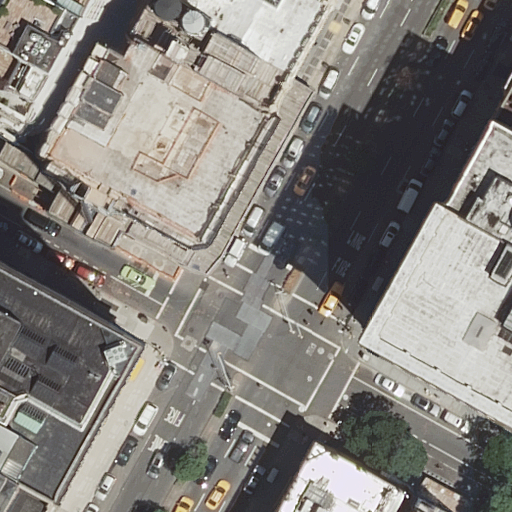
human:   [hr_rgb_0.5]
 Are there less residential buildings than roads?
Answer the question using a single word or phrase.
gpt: no

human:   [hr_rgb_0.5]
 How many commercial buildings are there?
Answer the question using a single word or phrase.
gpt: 0

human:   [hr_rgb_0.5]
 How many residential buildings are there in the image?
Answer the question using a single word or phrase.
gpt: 13

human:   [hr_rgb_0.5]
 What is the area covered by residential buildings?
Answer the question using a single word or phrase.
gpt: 4406m2

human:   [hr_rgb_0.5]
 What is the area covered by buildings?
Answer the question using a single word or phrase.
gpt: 4406m2

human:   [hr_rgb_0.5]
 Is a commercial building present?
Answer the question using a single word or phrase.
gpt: no

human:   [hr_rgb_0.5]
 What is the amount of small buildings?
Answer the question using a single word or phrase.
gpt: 2

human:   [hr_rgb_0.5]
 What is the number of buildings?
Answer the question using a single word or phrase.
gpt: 13

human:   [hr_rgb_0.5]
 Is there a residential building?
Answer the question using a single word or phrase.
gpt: yes

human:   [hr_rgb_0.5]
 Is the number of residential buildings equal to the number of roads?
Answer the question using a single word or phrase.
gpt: no

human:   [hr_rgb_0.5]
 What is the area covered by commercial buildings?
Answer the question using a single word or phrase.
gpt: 0m2

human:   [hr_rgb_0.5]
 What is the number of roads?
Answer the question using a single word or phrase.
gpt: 4

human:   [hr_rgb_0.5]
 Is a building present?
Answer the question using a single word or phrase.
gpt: yes

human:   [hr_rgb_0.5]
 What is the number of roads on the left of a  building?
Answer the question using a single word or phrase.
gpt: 4

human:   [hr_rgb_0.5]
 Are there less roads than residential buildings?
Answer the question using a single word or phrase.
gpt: yes

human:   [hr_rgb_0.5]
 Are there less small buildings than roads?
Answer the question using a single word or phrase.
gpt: yes

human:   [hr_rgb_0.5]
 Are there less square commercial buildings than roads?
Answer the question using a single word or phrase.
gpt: yes

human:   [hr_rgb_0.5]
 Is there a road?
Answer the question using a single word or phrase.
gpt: yes

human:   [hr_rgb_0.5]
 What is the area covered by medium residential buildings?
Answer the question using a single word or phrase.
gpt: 1623m2

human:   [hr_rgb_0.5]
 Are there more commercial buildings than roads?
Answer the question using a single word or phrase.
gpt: no

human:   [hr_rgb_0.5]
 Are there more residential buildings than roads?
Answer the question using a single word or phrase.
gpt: yes

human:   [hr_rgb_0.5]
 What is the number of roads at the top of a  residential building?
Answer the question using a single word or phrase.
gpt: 2

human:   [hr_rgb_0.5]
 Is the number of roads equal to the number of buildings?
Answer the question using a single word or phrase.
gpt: no

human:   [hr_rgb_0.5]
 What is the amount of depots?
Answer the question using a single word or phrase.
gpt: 0

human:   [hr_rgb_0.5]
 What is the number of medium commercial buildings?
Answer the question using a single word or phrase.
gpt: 0

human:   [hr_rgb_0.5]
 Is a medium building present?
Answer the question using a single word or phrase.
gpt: yes

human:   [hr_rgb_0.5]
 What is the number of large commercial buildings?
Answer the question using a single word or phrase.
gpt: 0

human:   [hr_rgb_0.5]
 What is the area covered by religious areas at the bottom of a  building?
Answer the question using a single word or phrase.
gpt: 0m2

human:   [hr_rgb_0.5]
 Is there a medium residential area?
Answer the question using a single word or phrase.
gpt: no

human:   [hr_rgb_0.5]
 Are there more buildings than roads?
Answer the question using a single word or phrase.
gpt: yes

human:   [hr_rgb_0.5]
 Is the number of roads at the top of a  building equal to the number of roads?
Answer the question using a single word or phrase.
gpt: no

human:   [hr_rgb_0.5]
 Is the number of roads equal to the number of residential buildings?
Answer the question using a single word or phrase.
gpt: no

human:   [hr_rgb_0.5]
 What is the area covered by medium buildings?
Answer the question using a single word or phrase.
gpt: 1623m2

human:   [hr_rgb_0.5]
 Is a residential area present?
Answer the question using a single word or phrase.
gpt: no

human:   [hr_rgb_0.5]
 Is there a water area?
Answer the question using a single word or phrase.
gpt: no

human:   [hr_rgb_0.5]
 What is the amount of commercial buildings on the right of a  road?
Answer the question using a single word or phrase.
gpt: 0

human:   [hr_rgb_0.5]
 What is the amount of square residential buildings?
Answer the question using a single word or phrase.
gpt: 0

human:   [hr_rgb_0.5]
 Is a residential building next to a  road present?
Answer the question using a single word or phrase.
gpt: yes

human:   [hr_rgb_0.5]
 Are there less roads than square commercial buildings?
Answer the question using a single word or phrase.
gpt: no

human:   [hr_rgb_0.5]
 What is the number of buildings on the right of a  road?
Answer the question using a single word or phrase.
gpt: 6

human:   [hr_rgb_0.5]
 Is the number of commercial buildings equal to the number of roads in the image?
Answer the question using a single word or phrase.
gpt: no

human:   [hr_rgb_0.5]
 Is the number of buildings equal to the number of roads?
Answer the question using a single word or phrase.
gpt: no

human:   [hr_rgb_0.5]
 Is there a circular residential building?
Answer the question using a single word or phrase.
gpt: no

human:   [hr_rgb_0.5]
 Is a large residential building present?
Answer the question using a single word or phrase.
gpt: yes

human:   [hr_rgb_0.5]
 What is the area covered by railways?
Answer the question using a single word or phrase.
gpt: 0m2

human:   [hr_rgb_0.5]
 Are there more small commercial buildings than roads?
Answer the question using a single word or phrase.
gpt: no

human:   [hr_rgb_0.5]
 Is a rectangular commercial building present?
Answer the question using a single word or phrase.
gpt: no

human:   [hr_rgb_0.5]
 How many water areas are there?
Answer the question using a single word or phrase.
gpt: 0

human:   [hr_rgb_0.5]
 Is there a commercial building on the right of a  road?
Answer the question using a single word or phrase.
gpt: no

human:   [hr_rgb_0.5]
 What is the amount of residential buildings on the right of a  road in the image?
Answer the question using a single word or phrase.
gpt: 6

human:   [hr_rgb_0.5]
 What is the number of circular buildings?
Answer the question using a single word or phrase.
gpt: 0

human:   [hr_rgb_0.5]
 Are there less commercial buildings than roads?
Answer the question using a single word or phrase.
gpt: yes

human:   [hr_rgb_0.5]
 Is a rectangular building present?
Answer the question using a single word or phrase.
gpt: yes

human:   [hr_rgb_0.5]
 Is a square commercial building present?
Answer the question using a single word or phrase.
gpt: no

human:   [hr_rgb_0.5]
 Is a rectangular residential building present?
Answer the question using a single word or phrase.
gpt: yes

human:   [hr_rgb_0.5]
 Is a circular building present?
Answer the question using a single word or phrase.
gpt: no

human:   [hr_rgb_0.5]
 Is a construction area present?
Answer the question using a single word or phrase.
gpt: no

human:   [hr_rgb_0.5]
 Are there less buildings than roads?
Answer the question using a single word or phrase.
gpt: no

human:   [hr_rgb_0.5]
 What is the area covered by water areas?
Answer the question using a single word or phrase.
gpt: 0m2

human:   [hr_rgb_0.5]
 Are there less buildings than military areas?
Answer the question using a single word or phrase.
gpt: no

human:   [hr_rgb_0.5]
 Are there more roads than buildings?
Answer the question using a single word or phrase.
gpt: no

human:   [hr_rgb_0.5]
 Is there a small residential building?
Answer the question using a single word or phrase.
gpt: yes

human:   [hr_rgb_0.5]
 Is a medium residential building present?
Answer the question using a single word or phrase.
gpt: yes

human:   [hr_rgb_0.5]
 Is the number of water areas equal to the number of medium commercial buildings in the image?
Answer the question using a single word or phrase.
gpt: yes